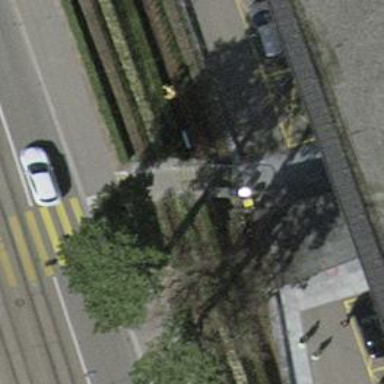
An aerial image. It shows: Post box is visible.